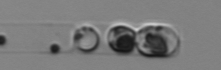
Label: Guinardia_delicatula_TAG_internal_parasite